Question: i want to create a custom list view, but when i run the program it breaks with a exception:

in method:
'''
ListView list = (ListView) findViewById(android.R.id.list);
String items[] = {"cat", "dog", "horse", "monkey"};
list.setAdapter(new myAdapter(items));
'''
in class:
'''
private class myAdapter extends ArrayAdapter<String>{
private String items[];
public myAdapter(String items[]) {
super(ListViewExample.this, R.layout.row, items);
this.items = items;
}
@Override
public View getView(int position, View convertView, ViewGroup parent) {
LayoutInflater inflater = getLayoutInflater();
View view = inflater.inflate(R.layout.row, parent);
TextView label=(TextView)view.findViewById(R.id.row_textView1);
label.setText(items[position]);
return view;
}
}
'''
My main activity:
'''
<ListView
android:id="@android:id/list"
android:layout_width="match_parent"
android:layout_height="wrap_content"
android:layout_alignParentLeft="true"
android:layout_alignParentTop="true" >
</ListView>
'''
And my template row:
'''
<LinearLayout xmlns:android="http://schemas.android.com/apk/res/android"
android:layout_width="match_parent"
android:layout_height="match_parent"
android:orientation="horizontal" >
<TextView
android:id="@+id/row_textView1"
android:layout_width="wrap_content"
android:layout_height="wrap_content"
android:text="Medium Text"
android:textAppearance="?android:attr/textAppearanceMedium" />
</LinearLayout>
'''
How can i fix this problem? Thanks
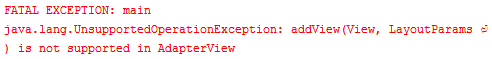
Answer: You forgot to set the third parameter (attachToRoot) to false while inflating the row.
Try this:
'''
View view = inflater.inflate(R.layout.row, parent, false);
'''
It would be even better to re-use the convertView if available:
'''
View view = convertView;
if (convertView == null) {
view = inflater.inflate(R.layout.row, parent, false);
}
'''